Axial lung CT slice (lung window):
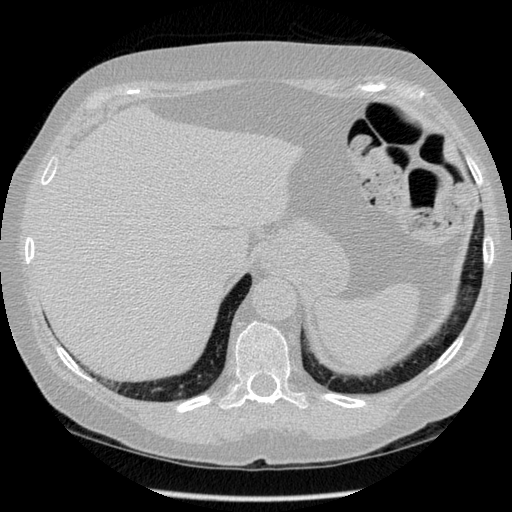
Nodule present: no